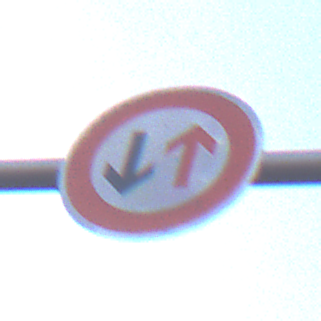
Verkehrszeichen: VorrangDesGegenverkehrs
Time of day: MorningAfternoon
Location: Outdoor (Nature)
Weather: PartlyCloudy
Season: NotSpecified
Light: Natural